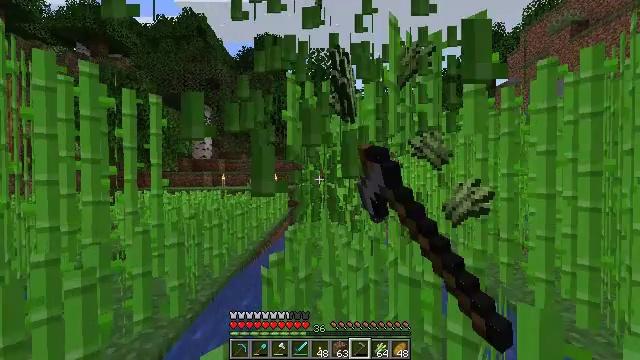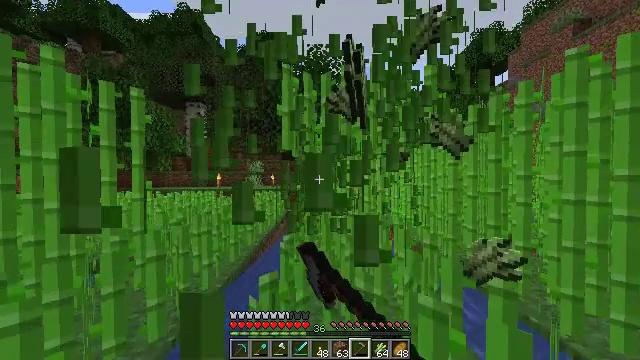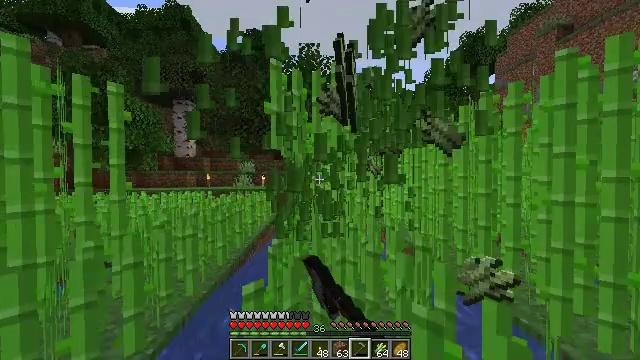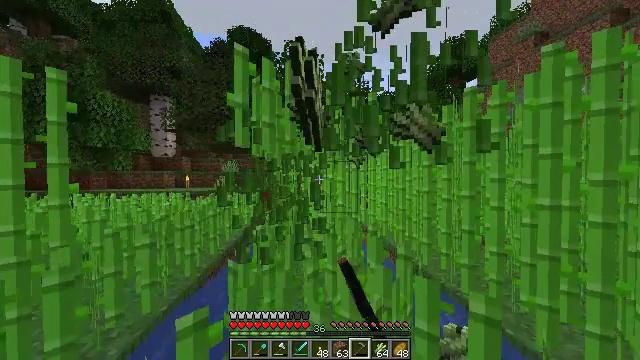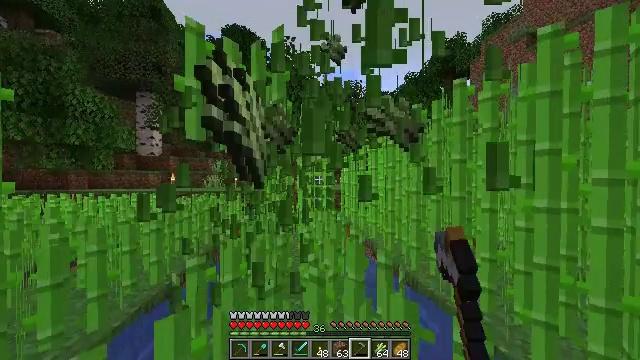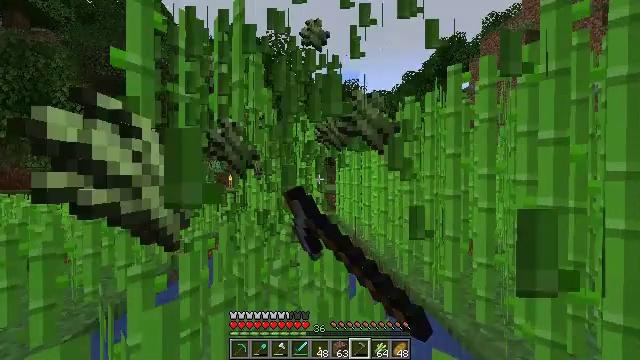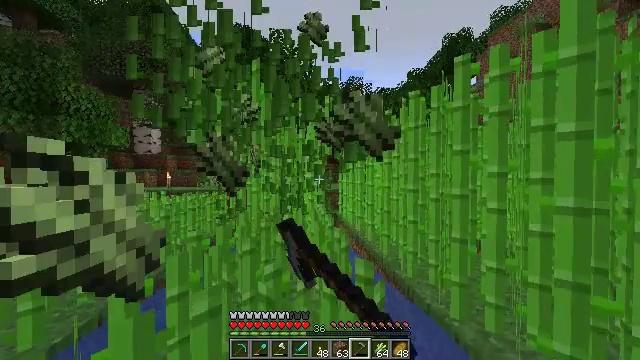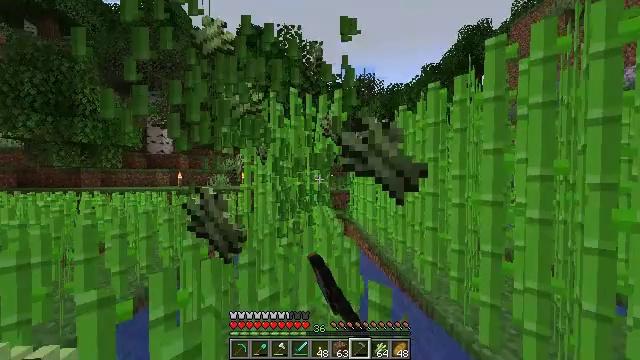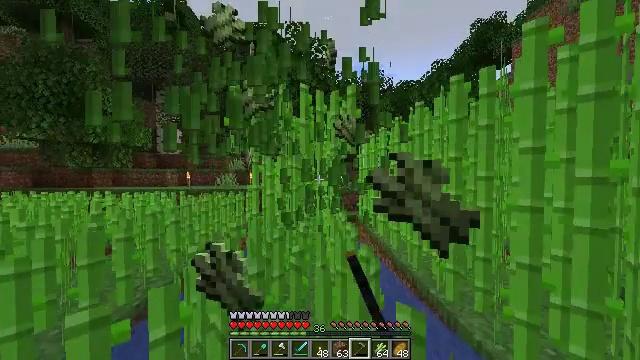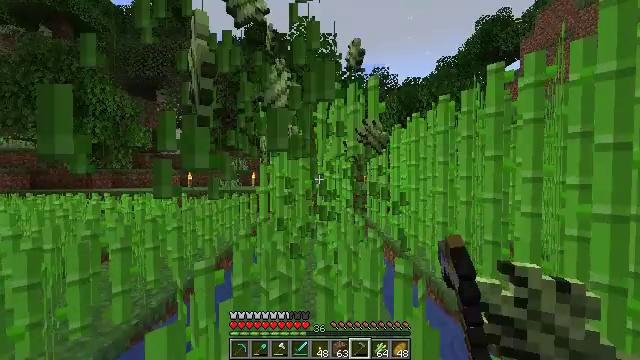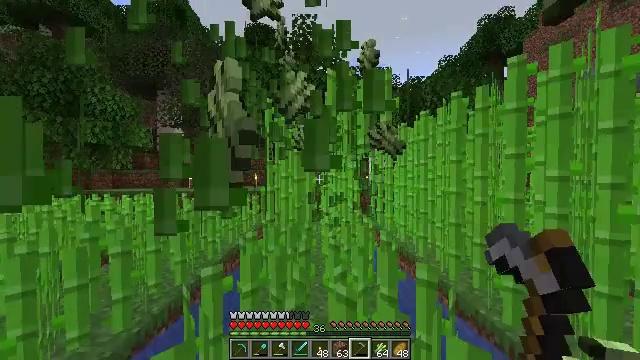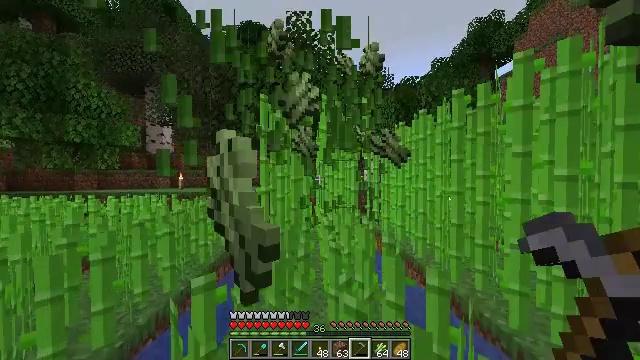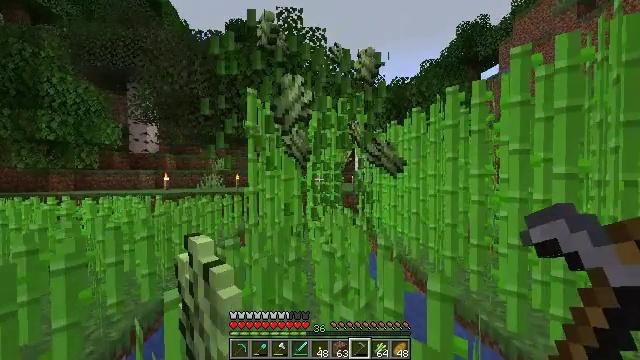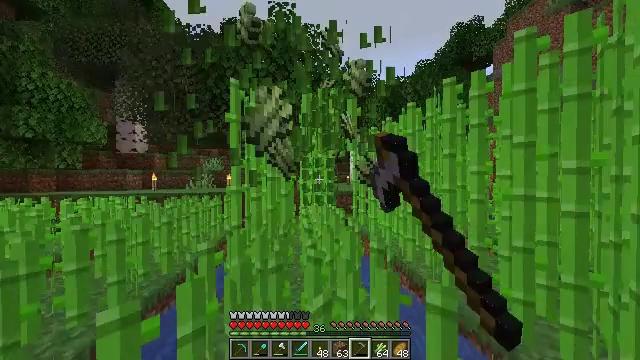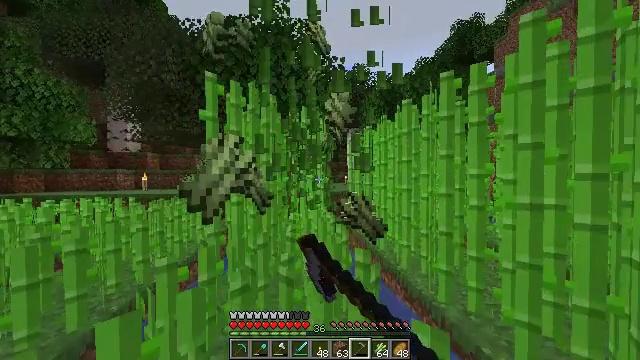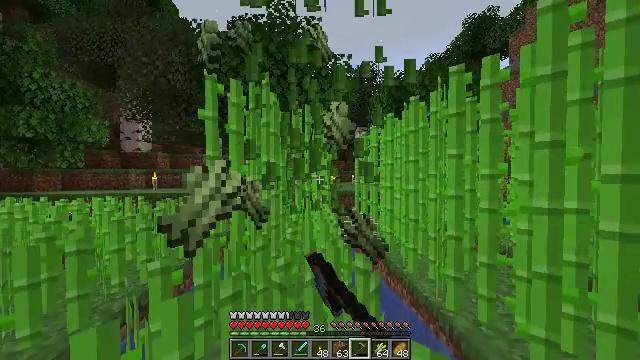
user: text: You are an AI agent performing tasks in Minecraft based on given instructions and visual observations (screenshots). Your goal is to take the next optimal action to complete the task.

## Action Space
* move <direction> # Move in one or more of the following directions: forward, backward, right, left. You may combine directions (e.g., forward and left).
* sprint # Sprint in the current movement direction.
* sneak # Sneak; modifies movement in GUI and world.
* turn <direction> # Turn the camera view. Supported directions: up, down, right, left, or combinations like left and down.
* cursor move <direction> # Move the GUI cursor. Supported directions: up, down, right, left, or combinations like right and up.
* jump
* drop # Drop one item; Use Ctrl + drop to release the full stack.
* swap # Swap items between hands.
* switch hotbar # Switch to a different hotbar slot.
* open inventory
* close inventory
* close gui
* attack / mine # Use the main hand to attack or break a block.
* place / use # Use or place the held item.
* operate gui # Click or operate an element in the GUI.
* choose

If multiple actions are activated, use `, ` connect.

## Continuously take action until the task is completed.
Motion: motion action
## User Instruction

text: Mine the sugar cane near rivers.
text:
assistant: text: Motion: move forward and move right, sprint, attack / mine
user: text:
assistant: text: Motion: move forward and move right, sprint, turn right, attack / mine
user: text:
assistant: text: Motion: move forward and move right, sprint, turn right, attack / mine
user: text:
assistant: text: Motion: move forward and move right, sprint, turn right, attack / mine
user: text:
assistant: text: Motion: move forward and move right, sprint, attack / mine
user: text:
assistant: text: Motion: move forward, sprint, turn left, attack / mine
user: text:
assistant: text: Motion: move forward and move left, sprint, turn left, attack / mine
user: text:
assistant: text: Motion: move forward and move left, sprint, turn left, attack / mine
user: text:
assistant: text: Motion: move forward and move left, sprint, attack / mine
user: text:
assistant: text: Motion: move forward and move left, sprint, attack / mine
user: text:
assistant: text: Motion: move forward and move right, sprint, turn right, attack / mine
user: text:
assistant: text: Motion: move forward and move right, sprint, turn right, attack / mine
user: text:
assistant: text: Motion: move forward and move right, sprint, turn right, attack / mine
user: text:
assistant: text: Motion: move forward and move right, sprint, attack / mine
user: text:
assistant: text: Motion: move forward and move right, sprint, turn left, attack / mine
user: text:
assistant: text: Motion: move forward and move left, sprint, turn left, attack / mine
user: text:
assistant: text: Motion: move forward and move left, sprint, turn left, attack / mine
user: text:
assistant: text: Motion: move forward and move left, sprint, attack / mine
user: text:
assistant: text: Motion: move forward and move left, sprint, attack / mine
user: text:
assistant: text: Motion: move forward and move left, sprint, attack / mine
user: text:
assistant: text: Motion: move forward and move right, sprint, turn right, attack / mine
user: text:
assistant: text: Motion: move forward and move right, sprint, turn right, attack / mine
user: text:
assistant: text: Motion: move forward and move right, sprint, turn right, attack / mine
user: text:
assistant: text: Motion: move forward and move right, sprint, attack / mine
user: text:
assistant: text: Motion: move forward and move right, sprint, turn left, attack / mine
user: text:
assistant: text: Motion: move forward and move left, sprint, turn left, attack / mine
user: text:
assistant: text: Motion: move forward and move left, sprint, turn left, attack / mine
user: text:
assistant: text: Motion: move forward and move left, sprint, turn left, attack / mine
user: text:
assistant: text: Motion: move forward and move left, sprint, attack / mine
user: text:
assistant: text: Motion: move forward and move left, sprint, attack / mine